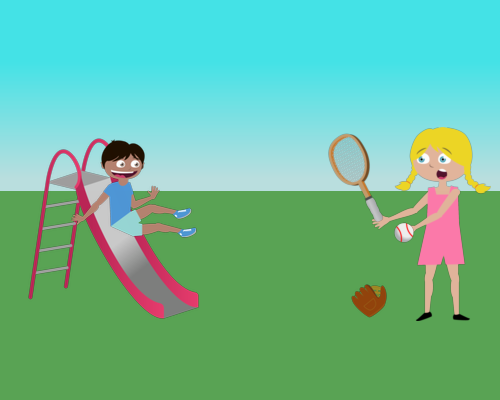
to the left there is a happy boy sliding down a slide to the right is a surprised girl holding a baseball and tennis racket there is also a glove in front of her